Aerial crown-view tile of a tropical tree (Barro Colorado Island, Panama), acquired 20240813:
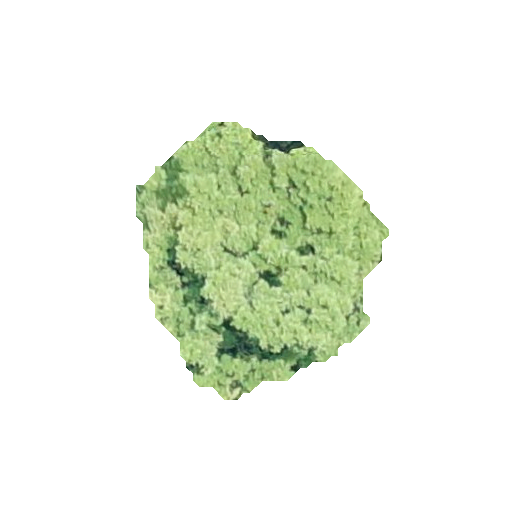
Species: Tabebuia rosea
GBIF accepted scientific name: Tabebuia rosea
Crown area: 72.895 m²